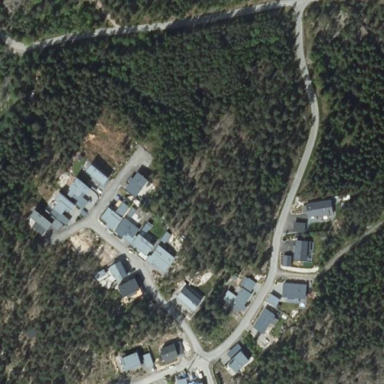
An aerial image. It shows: Residential area.